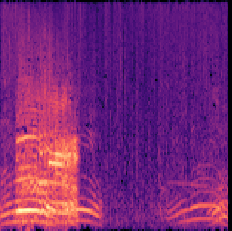
Sound class: Cow